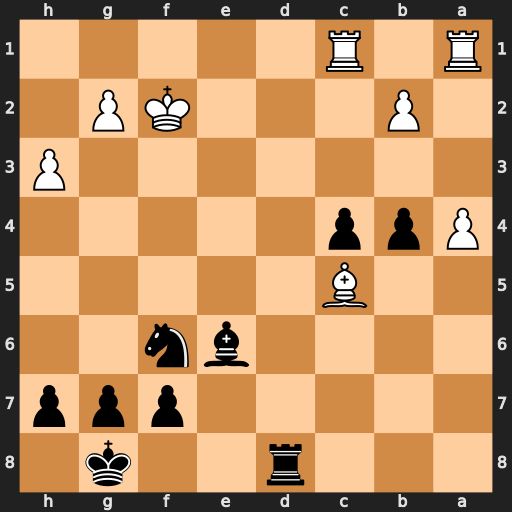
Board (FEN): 3r2k1/5ppp/4bn2/2B5/Ppp5/7P/1P3KP1/R1R5
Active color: b
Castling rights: -
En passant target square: -
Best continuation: Ne4+ Ke3 Nxc5